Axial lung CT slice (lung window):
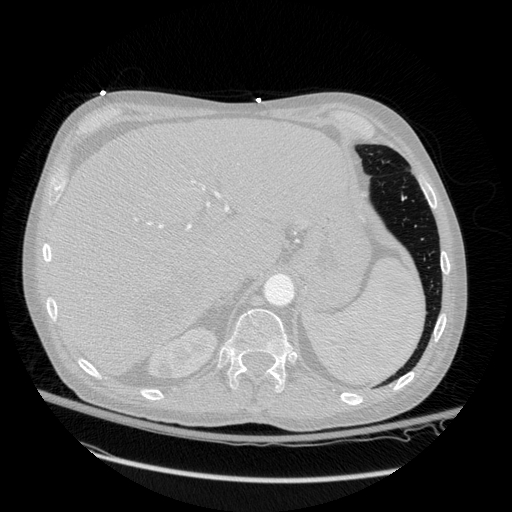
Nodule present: no